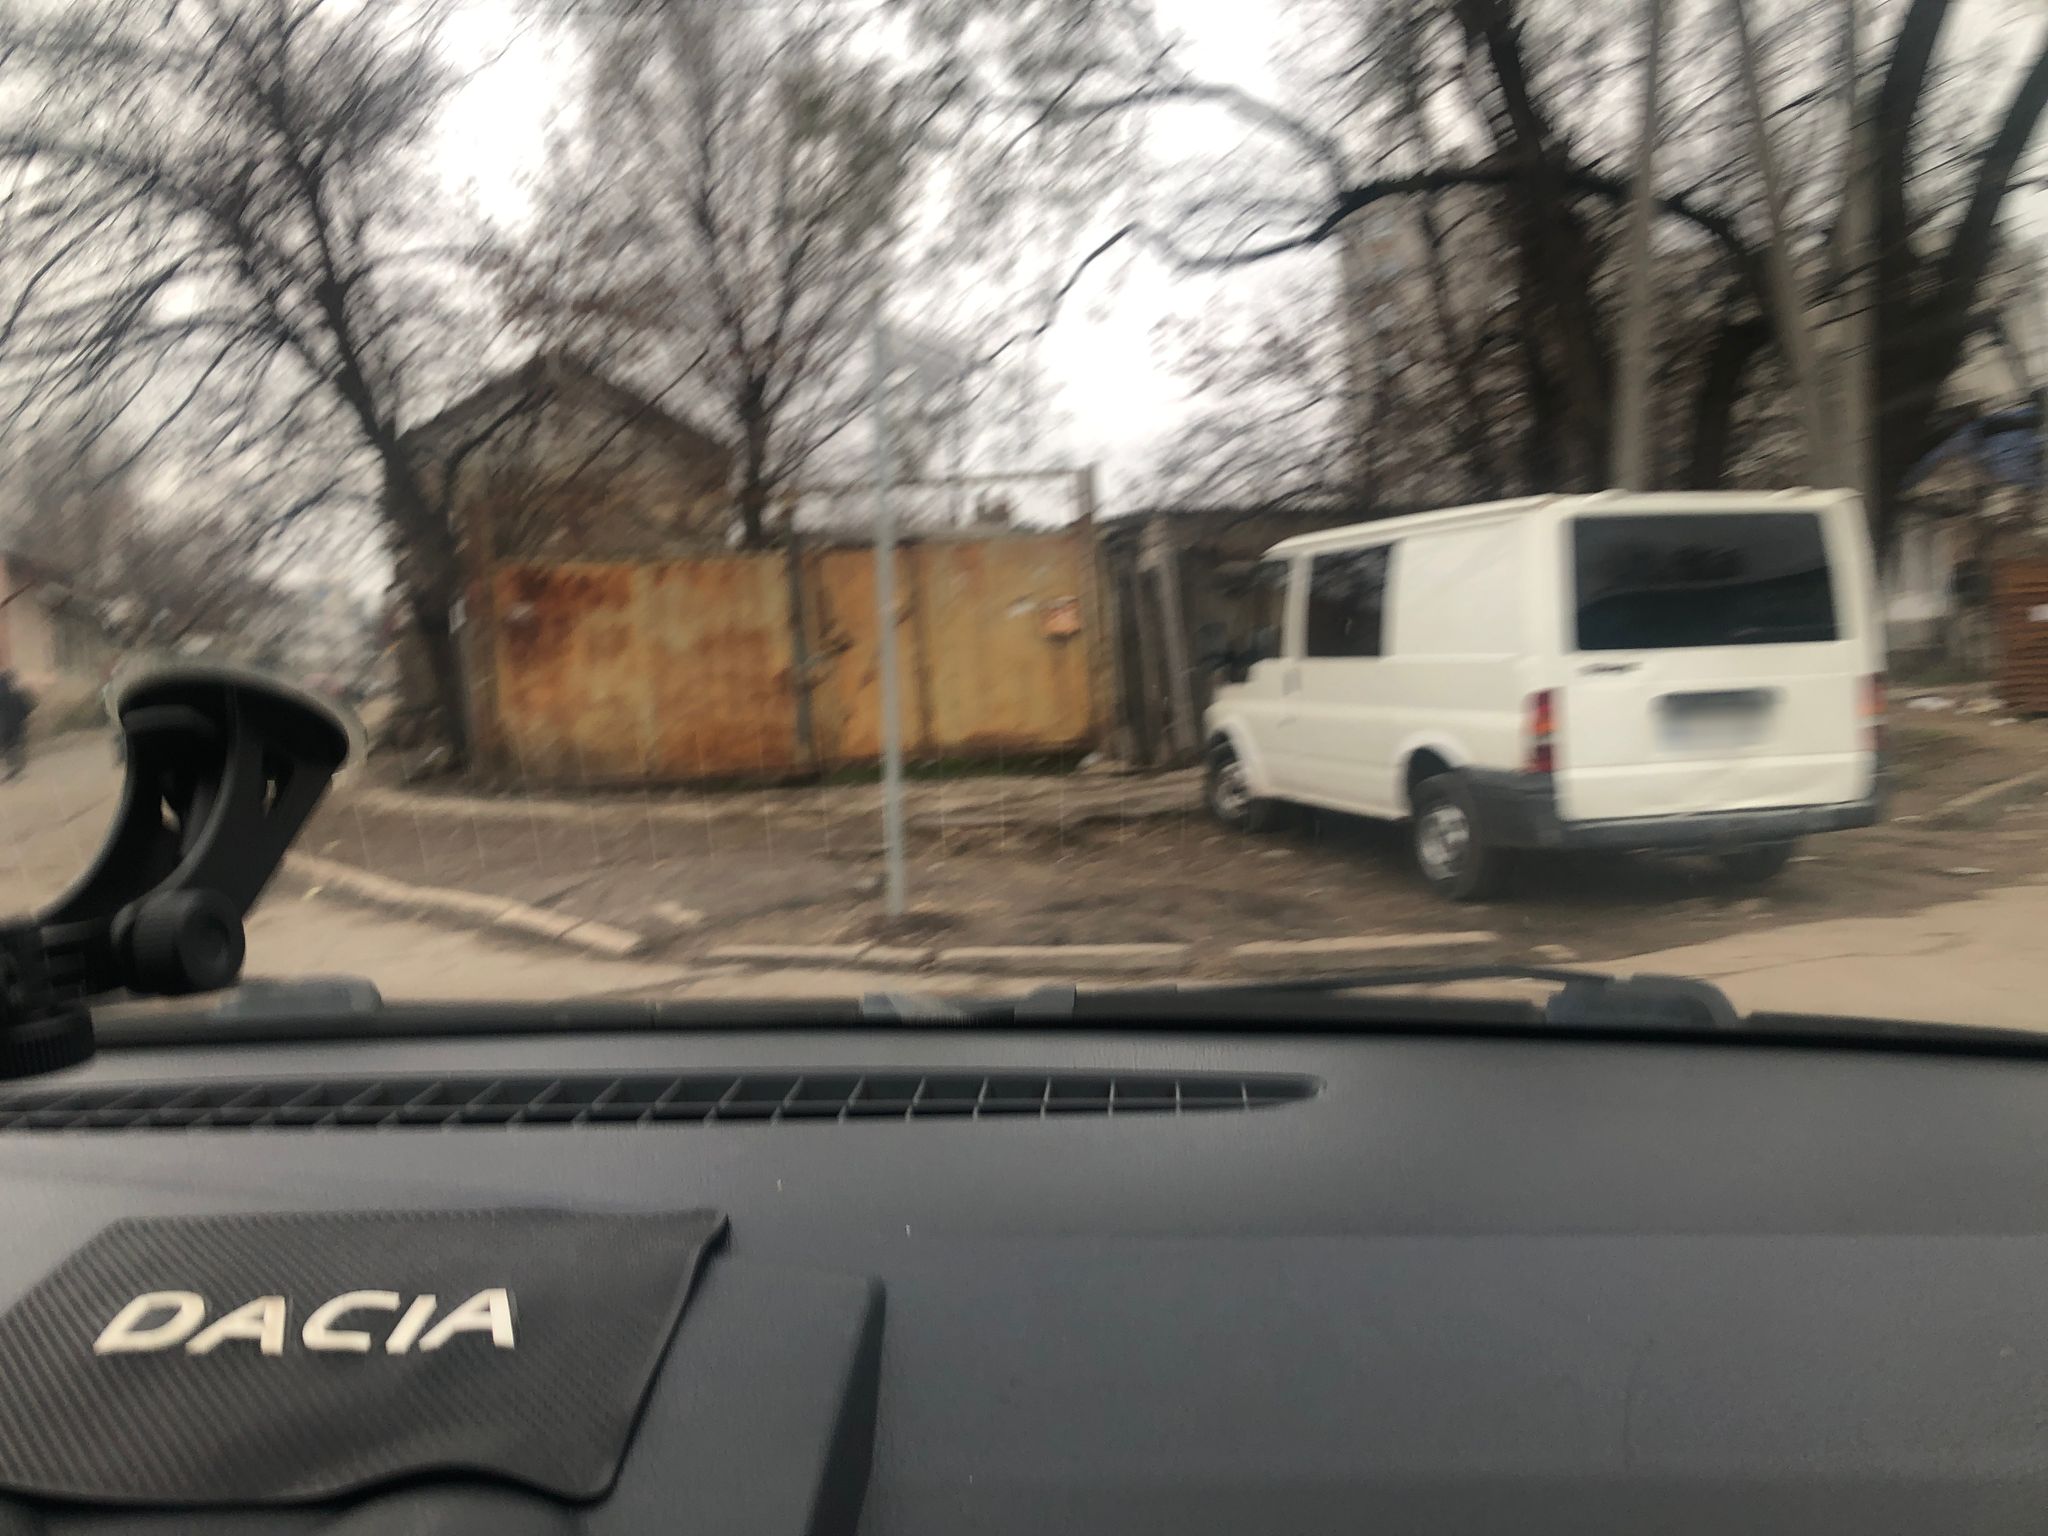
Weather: snowy
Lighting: day
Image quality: slightly poor
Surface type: driving surface
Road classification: residential
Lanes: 1
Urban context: urban centre
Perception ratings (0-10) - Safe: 4.13, Lively: 2.02, Beautiful: 1.13, Boring: 7.05, Depressing: 6.85, Wealthy: 2.89